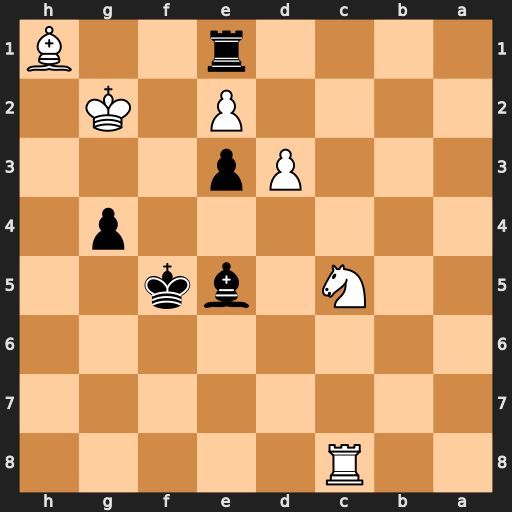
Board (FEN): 2R5/8/8/2N1bk2/6p1/3Pp3/4P1K1/4r2B
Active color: b
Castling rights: -
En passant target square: -
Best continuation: Rxe2+ Kg1 Re1+